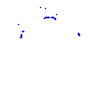
Particle: pion